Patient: sex F, age 54
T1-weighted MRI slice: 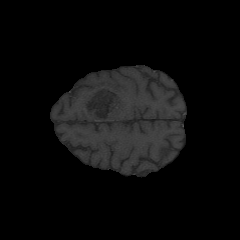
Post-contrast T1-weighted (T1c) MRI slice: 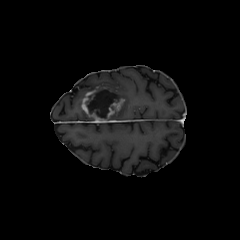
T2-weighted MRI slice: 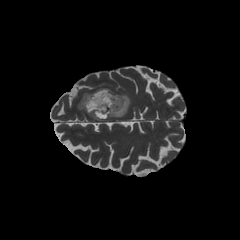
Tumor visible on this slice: yes
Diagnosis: Glioblastoma, IDH-wildtype
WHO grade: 4